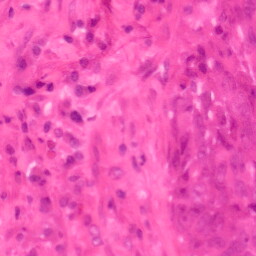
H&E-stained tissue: Colon